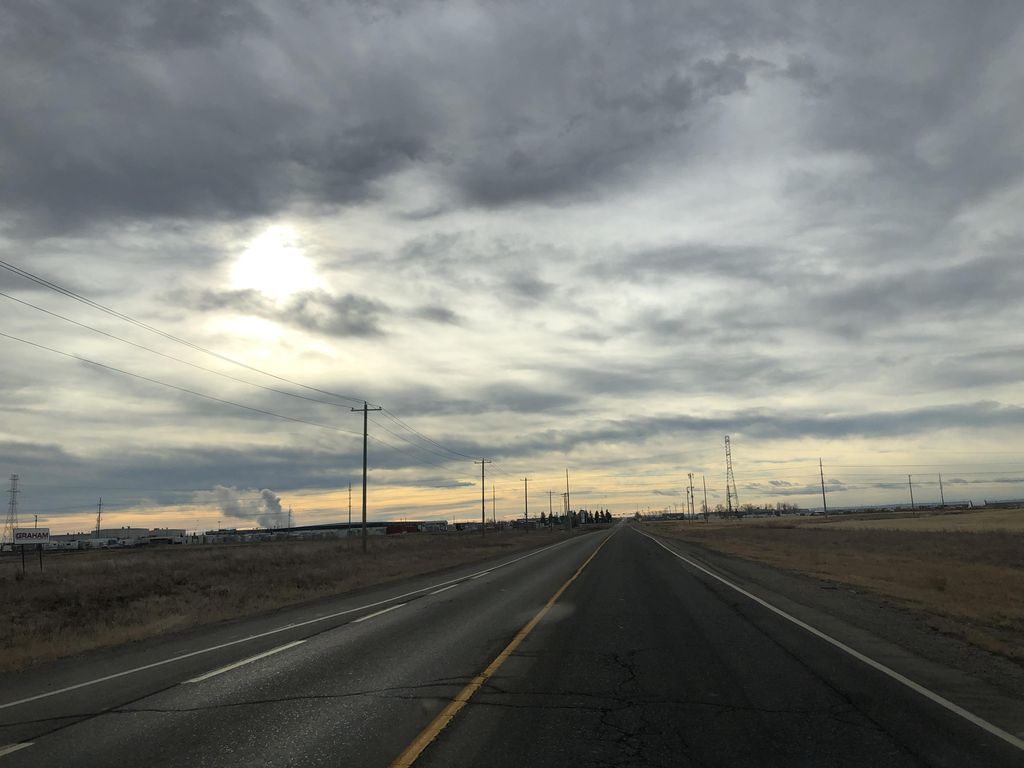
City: calgary